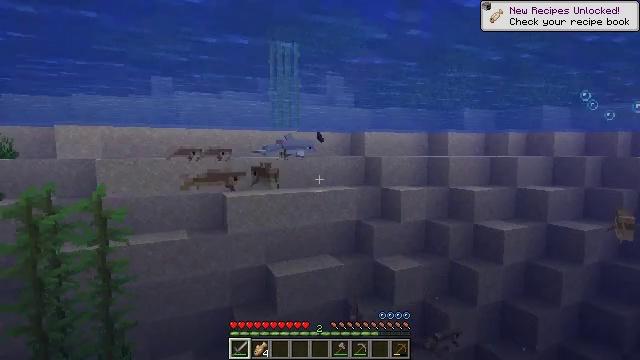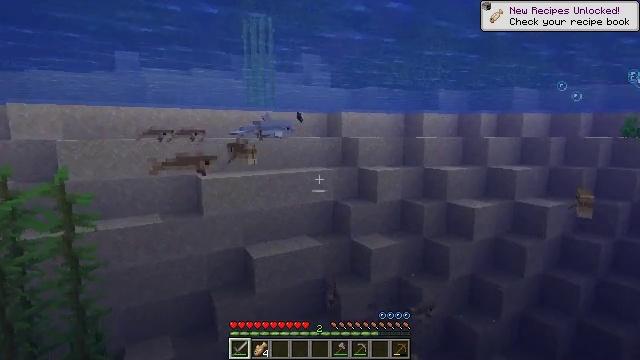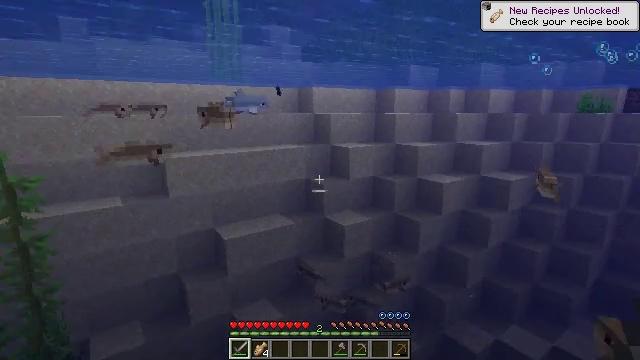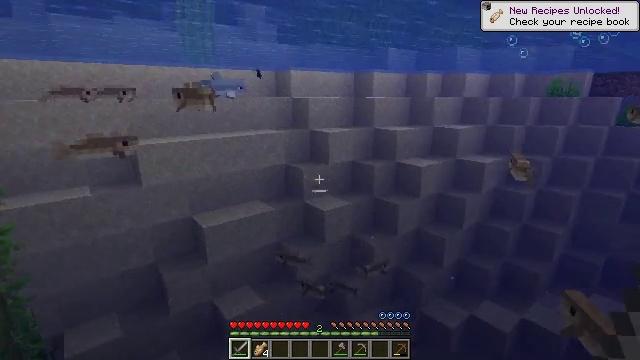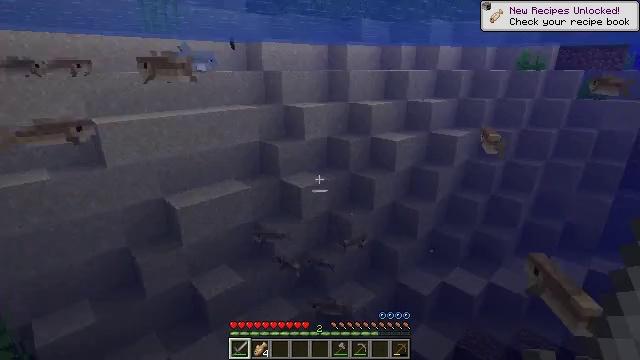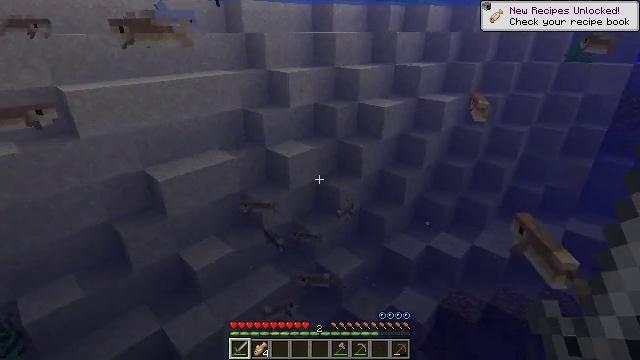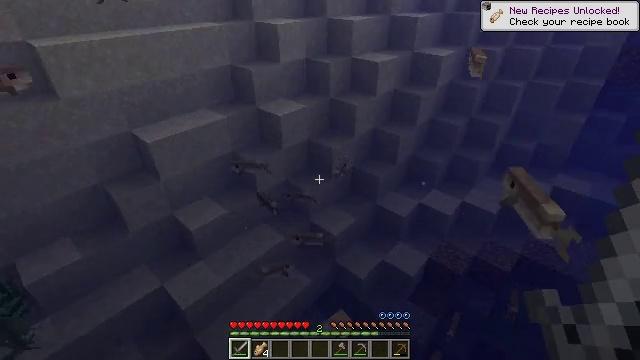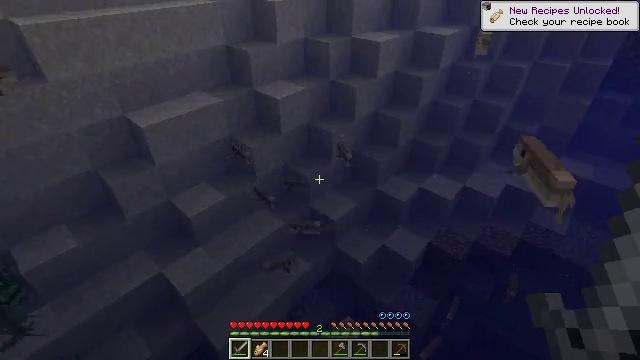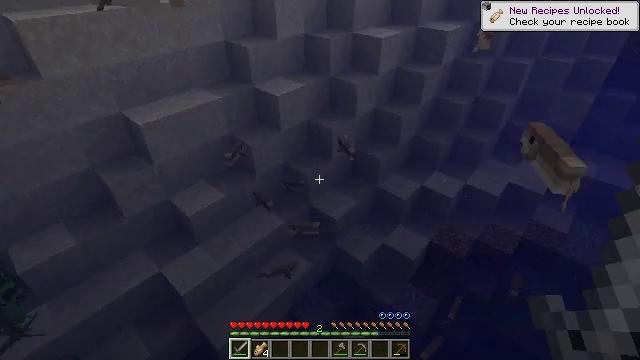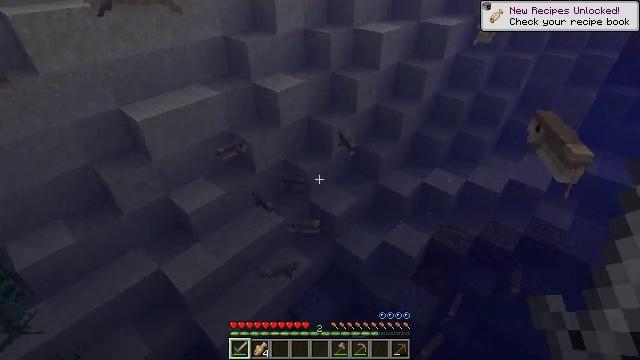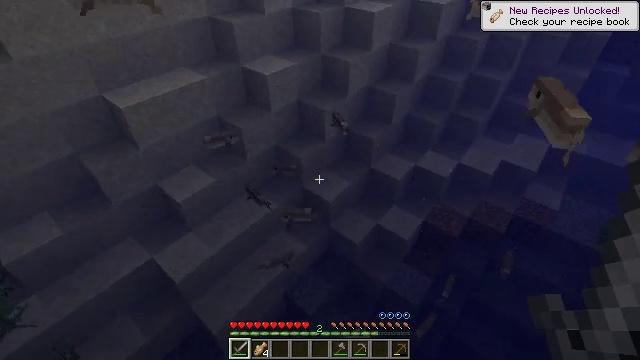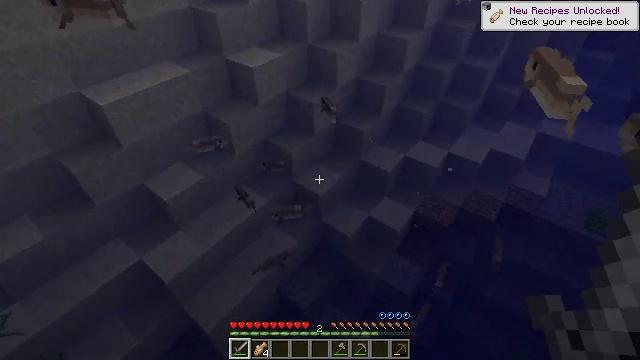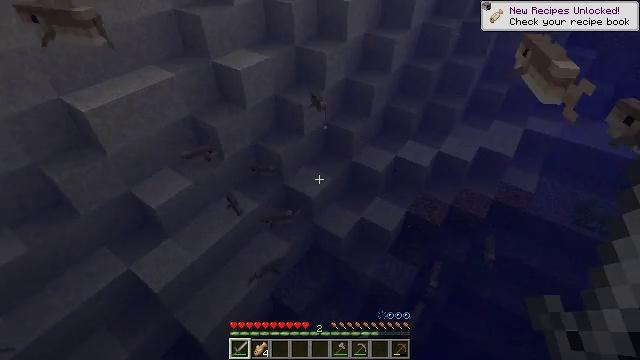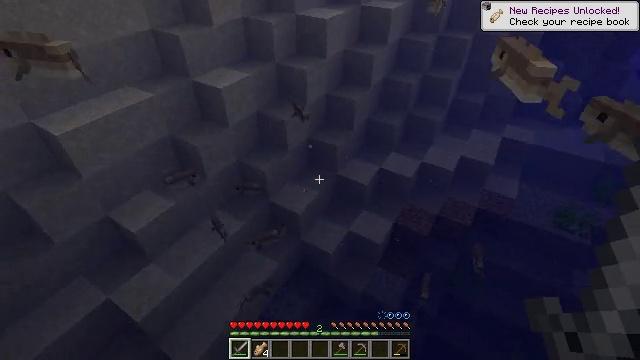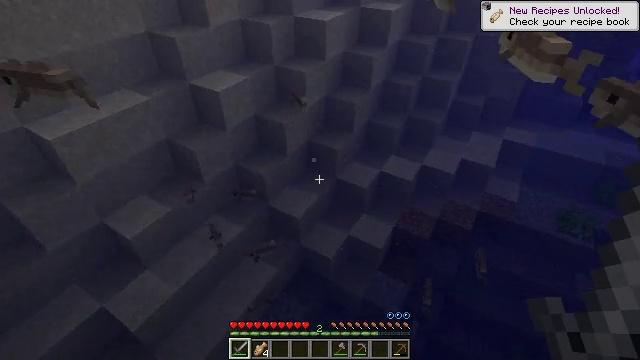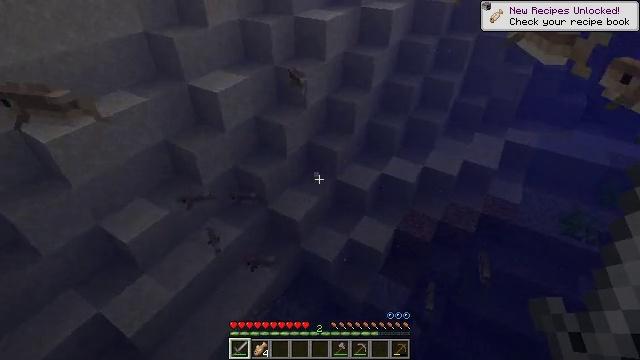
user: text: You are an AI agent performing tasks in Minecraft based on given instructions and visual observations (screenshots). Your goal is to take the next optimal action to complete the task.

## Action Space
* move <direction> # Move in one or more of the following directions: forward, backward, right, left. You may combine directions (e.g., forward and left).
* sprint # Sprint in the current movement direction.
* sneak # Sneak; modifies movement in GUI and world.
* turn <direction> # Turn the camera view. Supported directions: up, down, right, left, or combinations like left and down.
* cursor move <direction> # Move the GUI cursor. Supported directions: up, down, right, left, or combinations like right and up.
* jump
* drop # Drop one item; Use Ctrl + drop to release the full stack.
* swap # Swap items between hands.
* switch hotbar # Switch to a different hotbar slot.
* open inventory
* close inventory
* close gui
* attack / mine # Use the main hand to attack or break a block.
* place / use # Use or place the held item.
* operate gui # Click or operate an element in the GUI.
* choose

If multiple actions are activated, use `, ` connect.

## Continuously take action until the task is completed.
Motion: motion action
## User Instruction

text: Kill the cod.
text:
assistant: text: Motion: move forward, turn right and down
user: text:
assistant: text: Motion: move forward, turn right and down
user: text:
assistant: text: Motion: move forward, turn right and down
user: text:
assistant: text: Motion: move forward, turn right and down
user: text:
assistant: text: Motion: move forward, turn right and down
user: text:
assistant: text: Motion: move forward, turn right and down
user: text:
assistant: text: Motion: move forward, turn down
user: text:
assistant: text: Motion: move forward
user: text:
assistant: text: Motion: move forward
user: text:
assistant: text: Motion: move forward, turn right and down
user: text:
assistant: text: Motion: move forward, turn right and down
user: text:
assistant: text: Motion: move forward, turn right
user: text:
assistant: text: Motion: move forward, turn right and up
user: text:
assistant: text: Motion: move forward
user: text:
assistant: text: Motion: move forward
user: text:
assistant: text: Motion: move forward, turn right and up
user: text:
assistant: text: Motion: move forward, turn right and up
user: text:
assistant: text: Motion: move forward, turn right and up
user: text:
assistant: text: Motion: move forward, turn right and up
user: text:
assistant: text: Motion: move forward
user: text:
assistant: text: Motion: move forward
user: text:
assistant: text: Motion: move forward
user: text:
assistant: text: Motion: move forward, turn up
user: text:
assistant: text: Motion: move forward
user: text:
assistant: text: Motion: move forward
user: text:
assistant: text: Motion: move forward
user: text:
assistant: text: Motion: move forward
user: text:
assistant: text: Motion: move forward, attack / mine
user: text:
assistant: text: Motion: move forward, attack / mine
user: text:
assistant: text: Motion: move forward, turn left and up, attack / mine